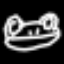
Label: frog